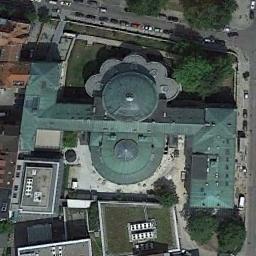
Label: church